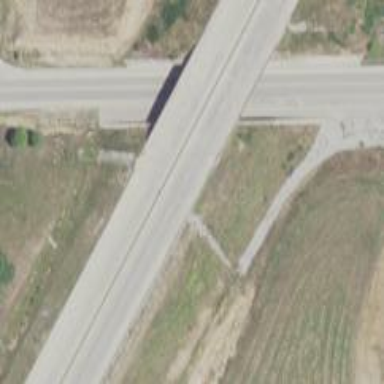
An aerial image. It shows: Bridge crossing over expressway trunk road.